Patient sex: M
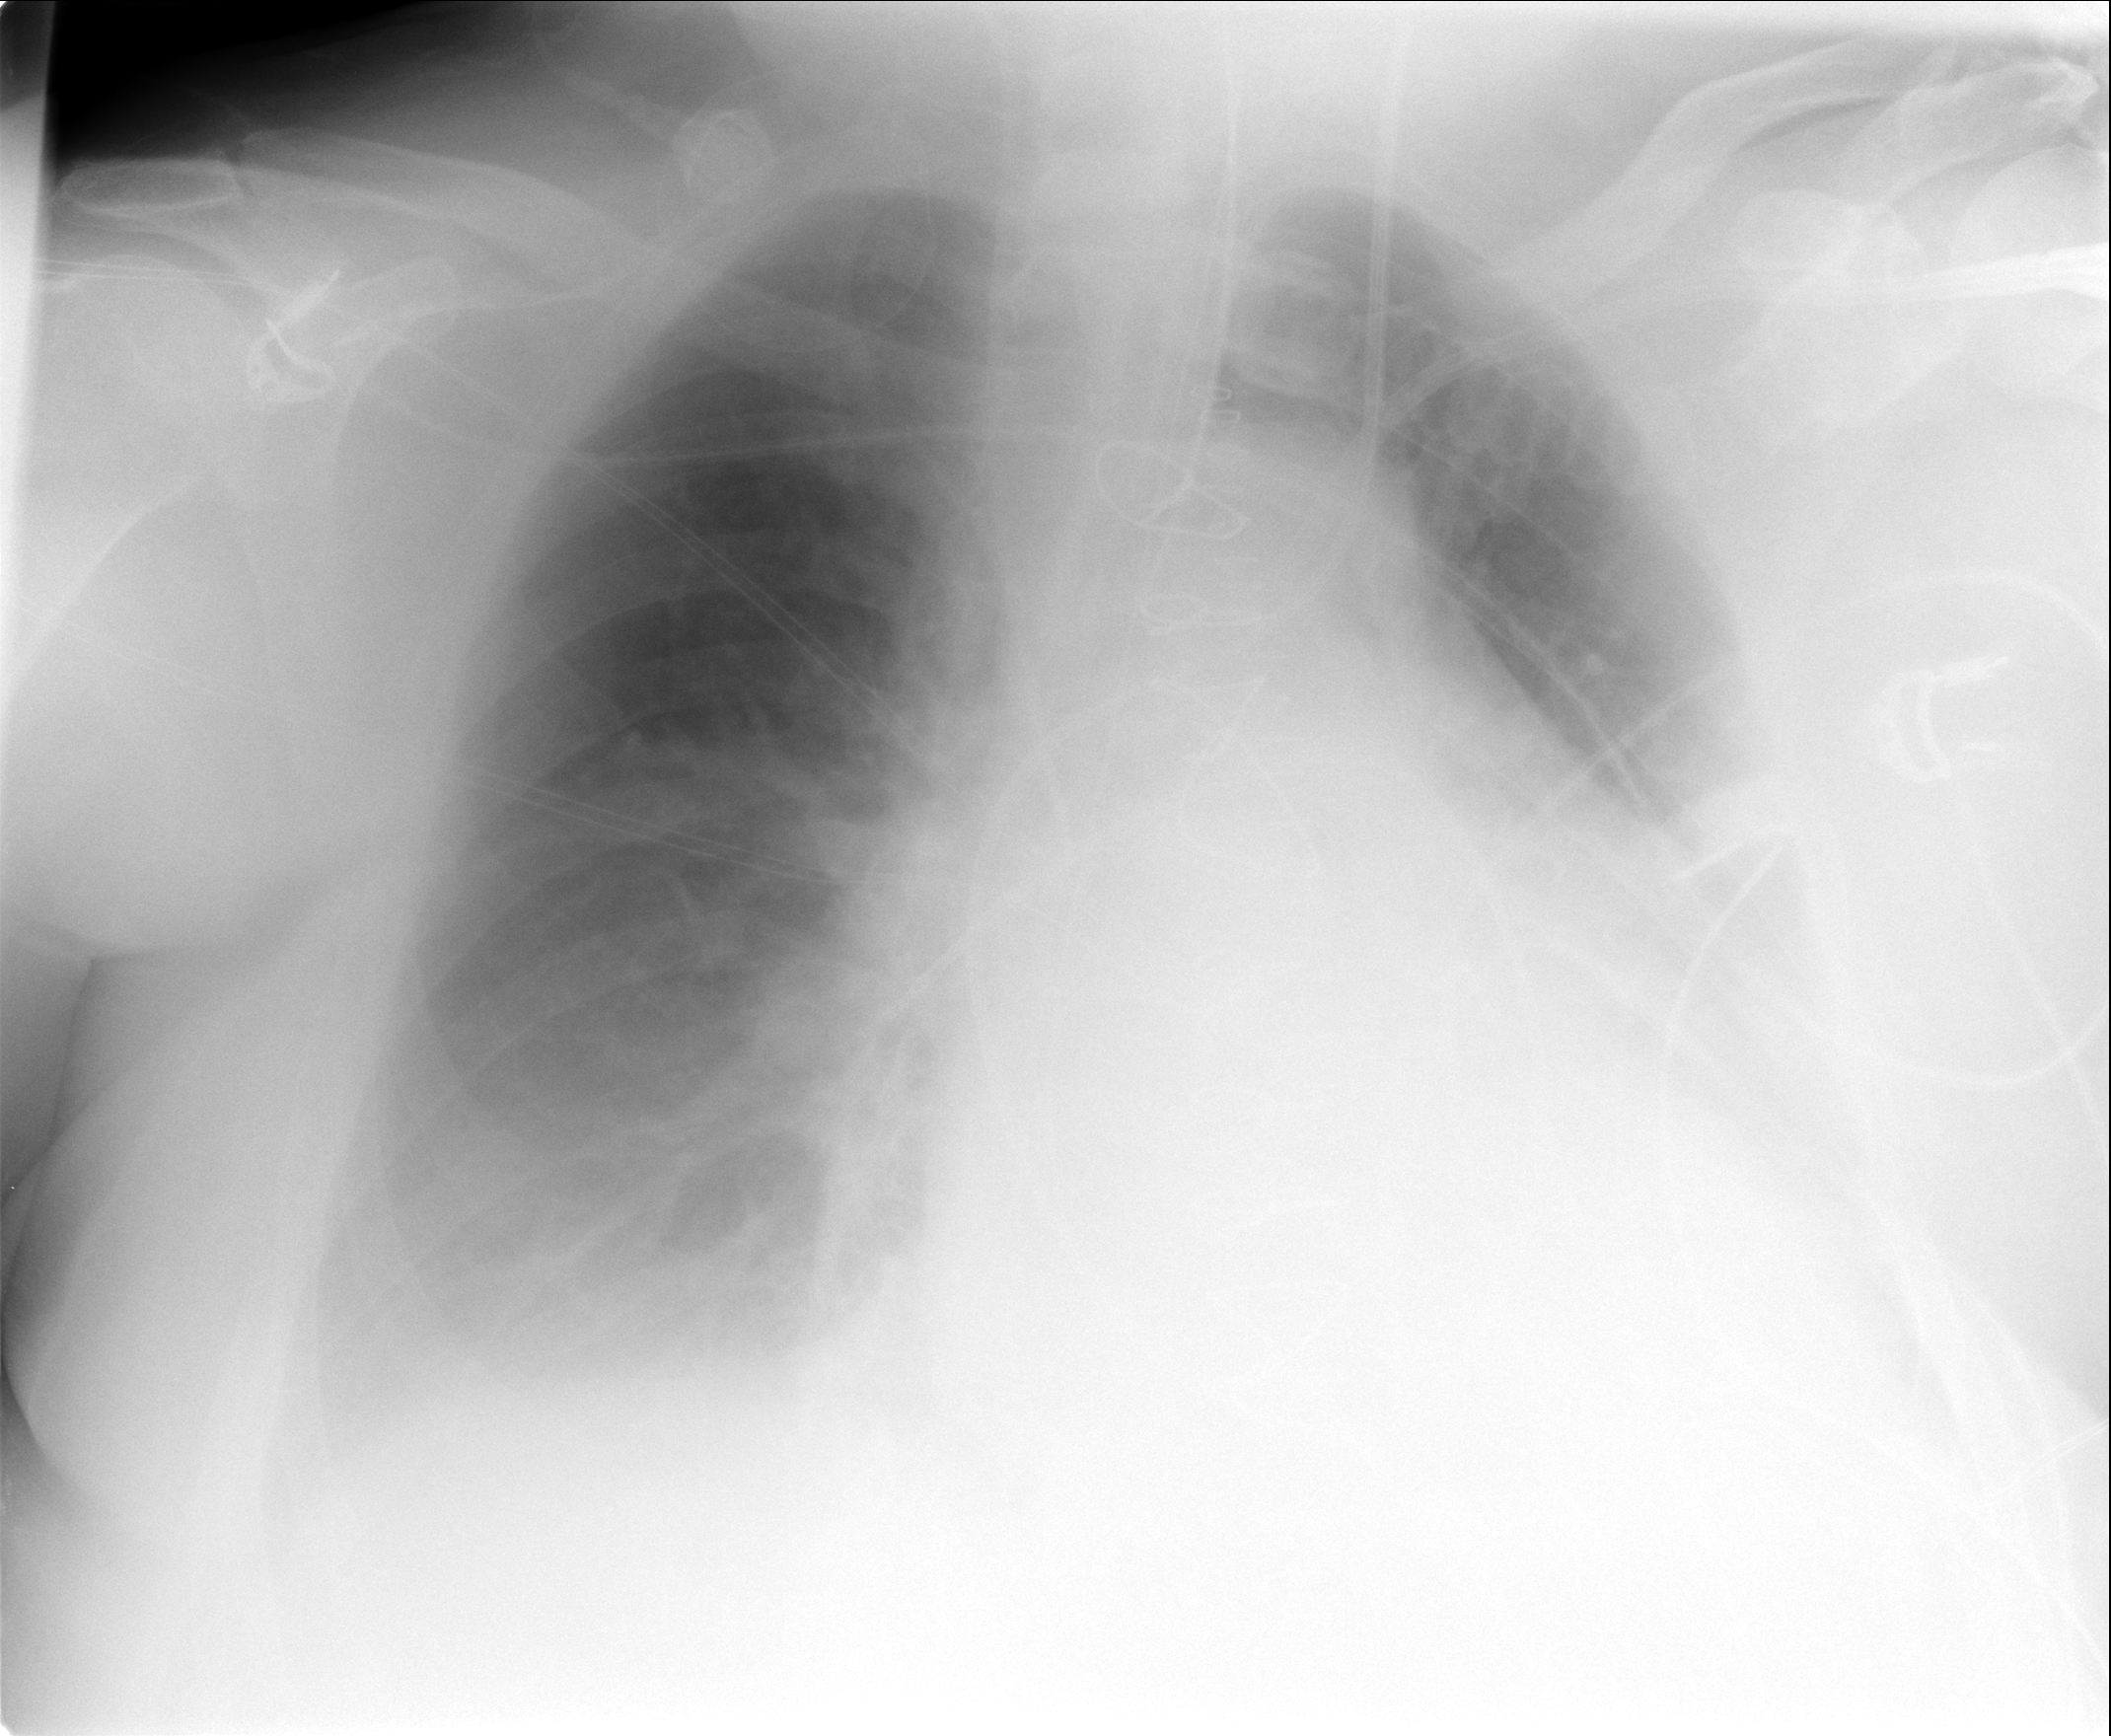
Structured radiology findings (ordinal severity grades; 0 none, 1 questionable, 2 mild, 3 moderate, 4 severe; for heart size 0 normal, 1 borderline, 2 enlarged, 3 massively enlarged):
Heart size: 2
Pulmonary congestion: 0
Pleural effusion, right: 2
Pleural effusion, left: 2
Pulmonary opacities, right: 0
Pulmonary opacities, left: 0
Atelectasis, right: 2
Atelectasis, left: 2